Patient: sex M, age 57
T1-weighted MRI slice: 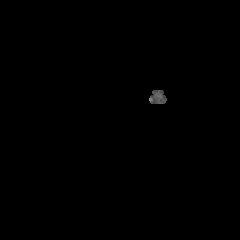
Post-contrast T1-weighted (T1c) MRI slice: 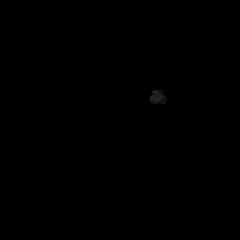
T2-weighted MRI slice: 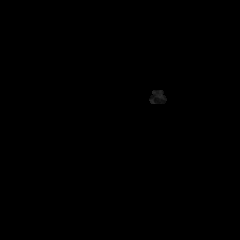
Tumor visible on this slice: no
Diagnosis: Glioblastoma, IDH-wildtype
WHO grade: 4